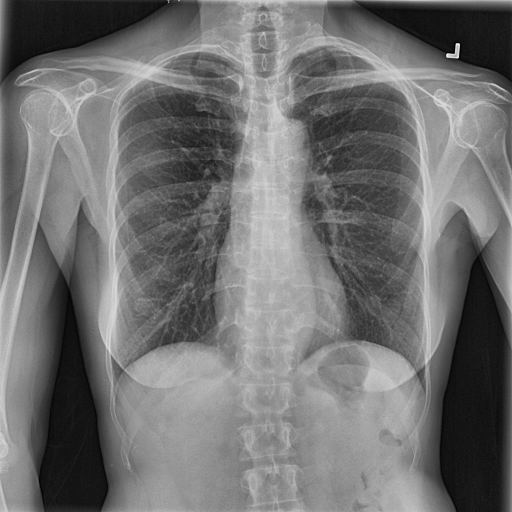
Finding: NORMAL